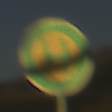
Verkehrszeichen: Haltestelle
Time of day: SunriseSunset
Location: Outdoor (Nature)
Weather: Clear
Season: NotSpecified
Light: Natural